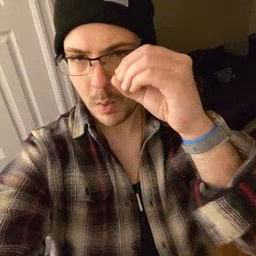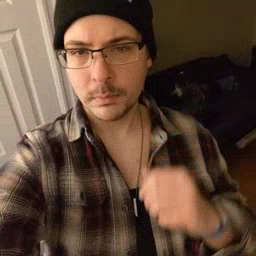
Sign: owl